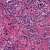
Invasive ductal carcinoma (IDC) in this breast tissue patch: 1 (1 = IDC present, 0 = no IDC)